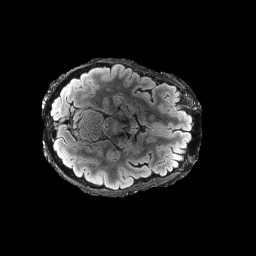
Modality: FLAIR
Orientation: axial
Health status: ill
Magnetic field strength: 3 T